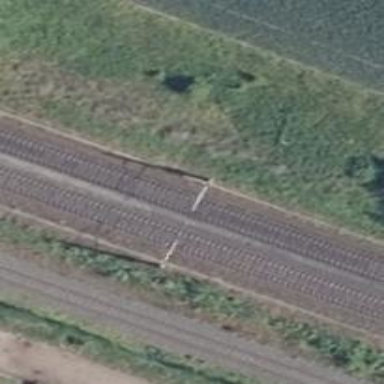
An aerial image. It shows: Railway signal with block marker for train protection. The signal is mounted on catenary mast.